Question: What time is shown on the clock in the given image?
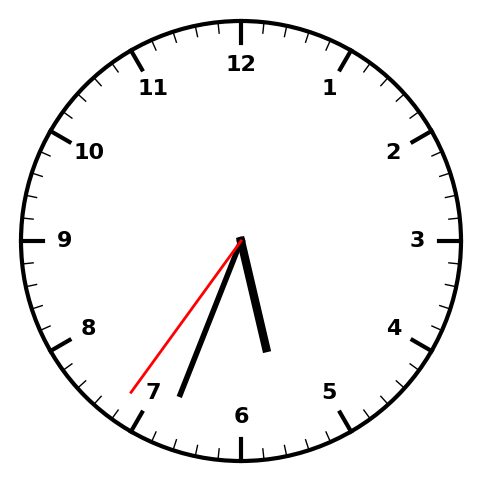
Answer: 05:33:36